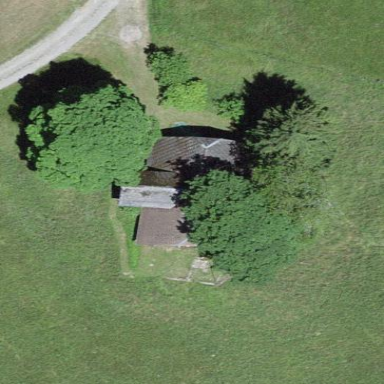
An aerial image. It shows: Farm building.